Question: I'm working in a Blackberry app (OS 5.0) and need to show recent tweets of the user.
I'm able to get the data from Twitter's end. Now after parsing the entities (hashtags, urls, user-mentions etc), I need to display them with separate formatting (color, bold etc). So I'm using different LabelFields for different parts of the tweet.
But LabelFields are by default block elements. How do I put those LabelFields inline, so that it looks like how it is shown in Twitter?
like this:

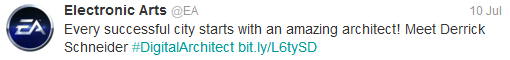
Answer: I've found that there's a component in Blackberry SDK called ActiveRichTextField which automatically scans its contents and parses links making them focusable and clickable. Furthur it'll also parse entities if Twitter app is installed in that device. For now it solves my problem. Thanks guys.